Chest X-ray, PA view. Patient: 47 years old, sex M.
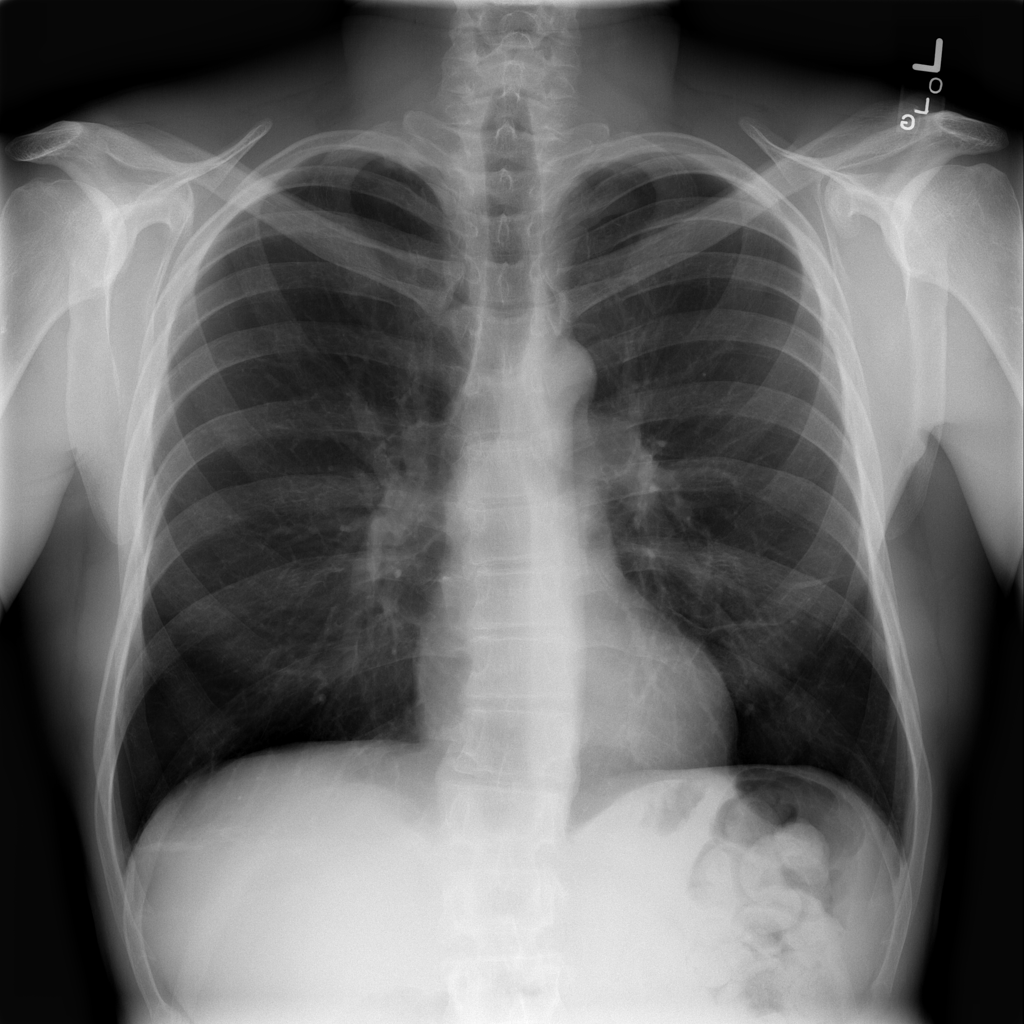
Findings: No Finding